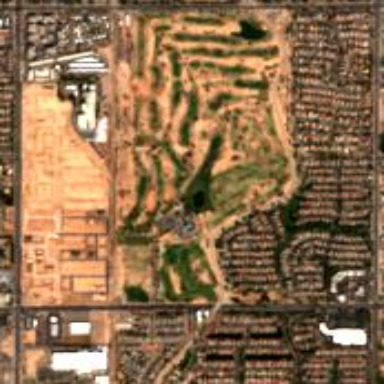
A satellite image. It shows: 36-hole golf course is shown.